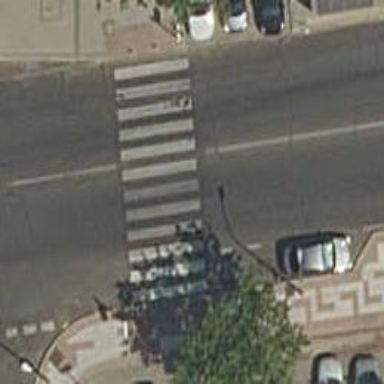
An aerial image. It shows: Zebra crossing on the road.